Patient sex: F
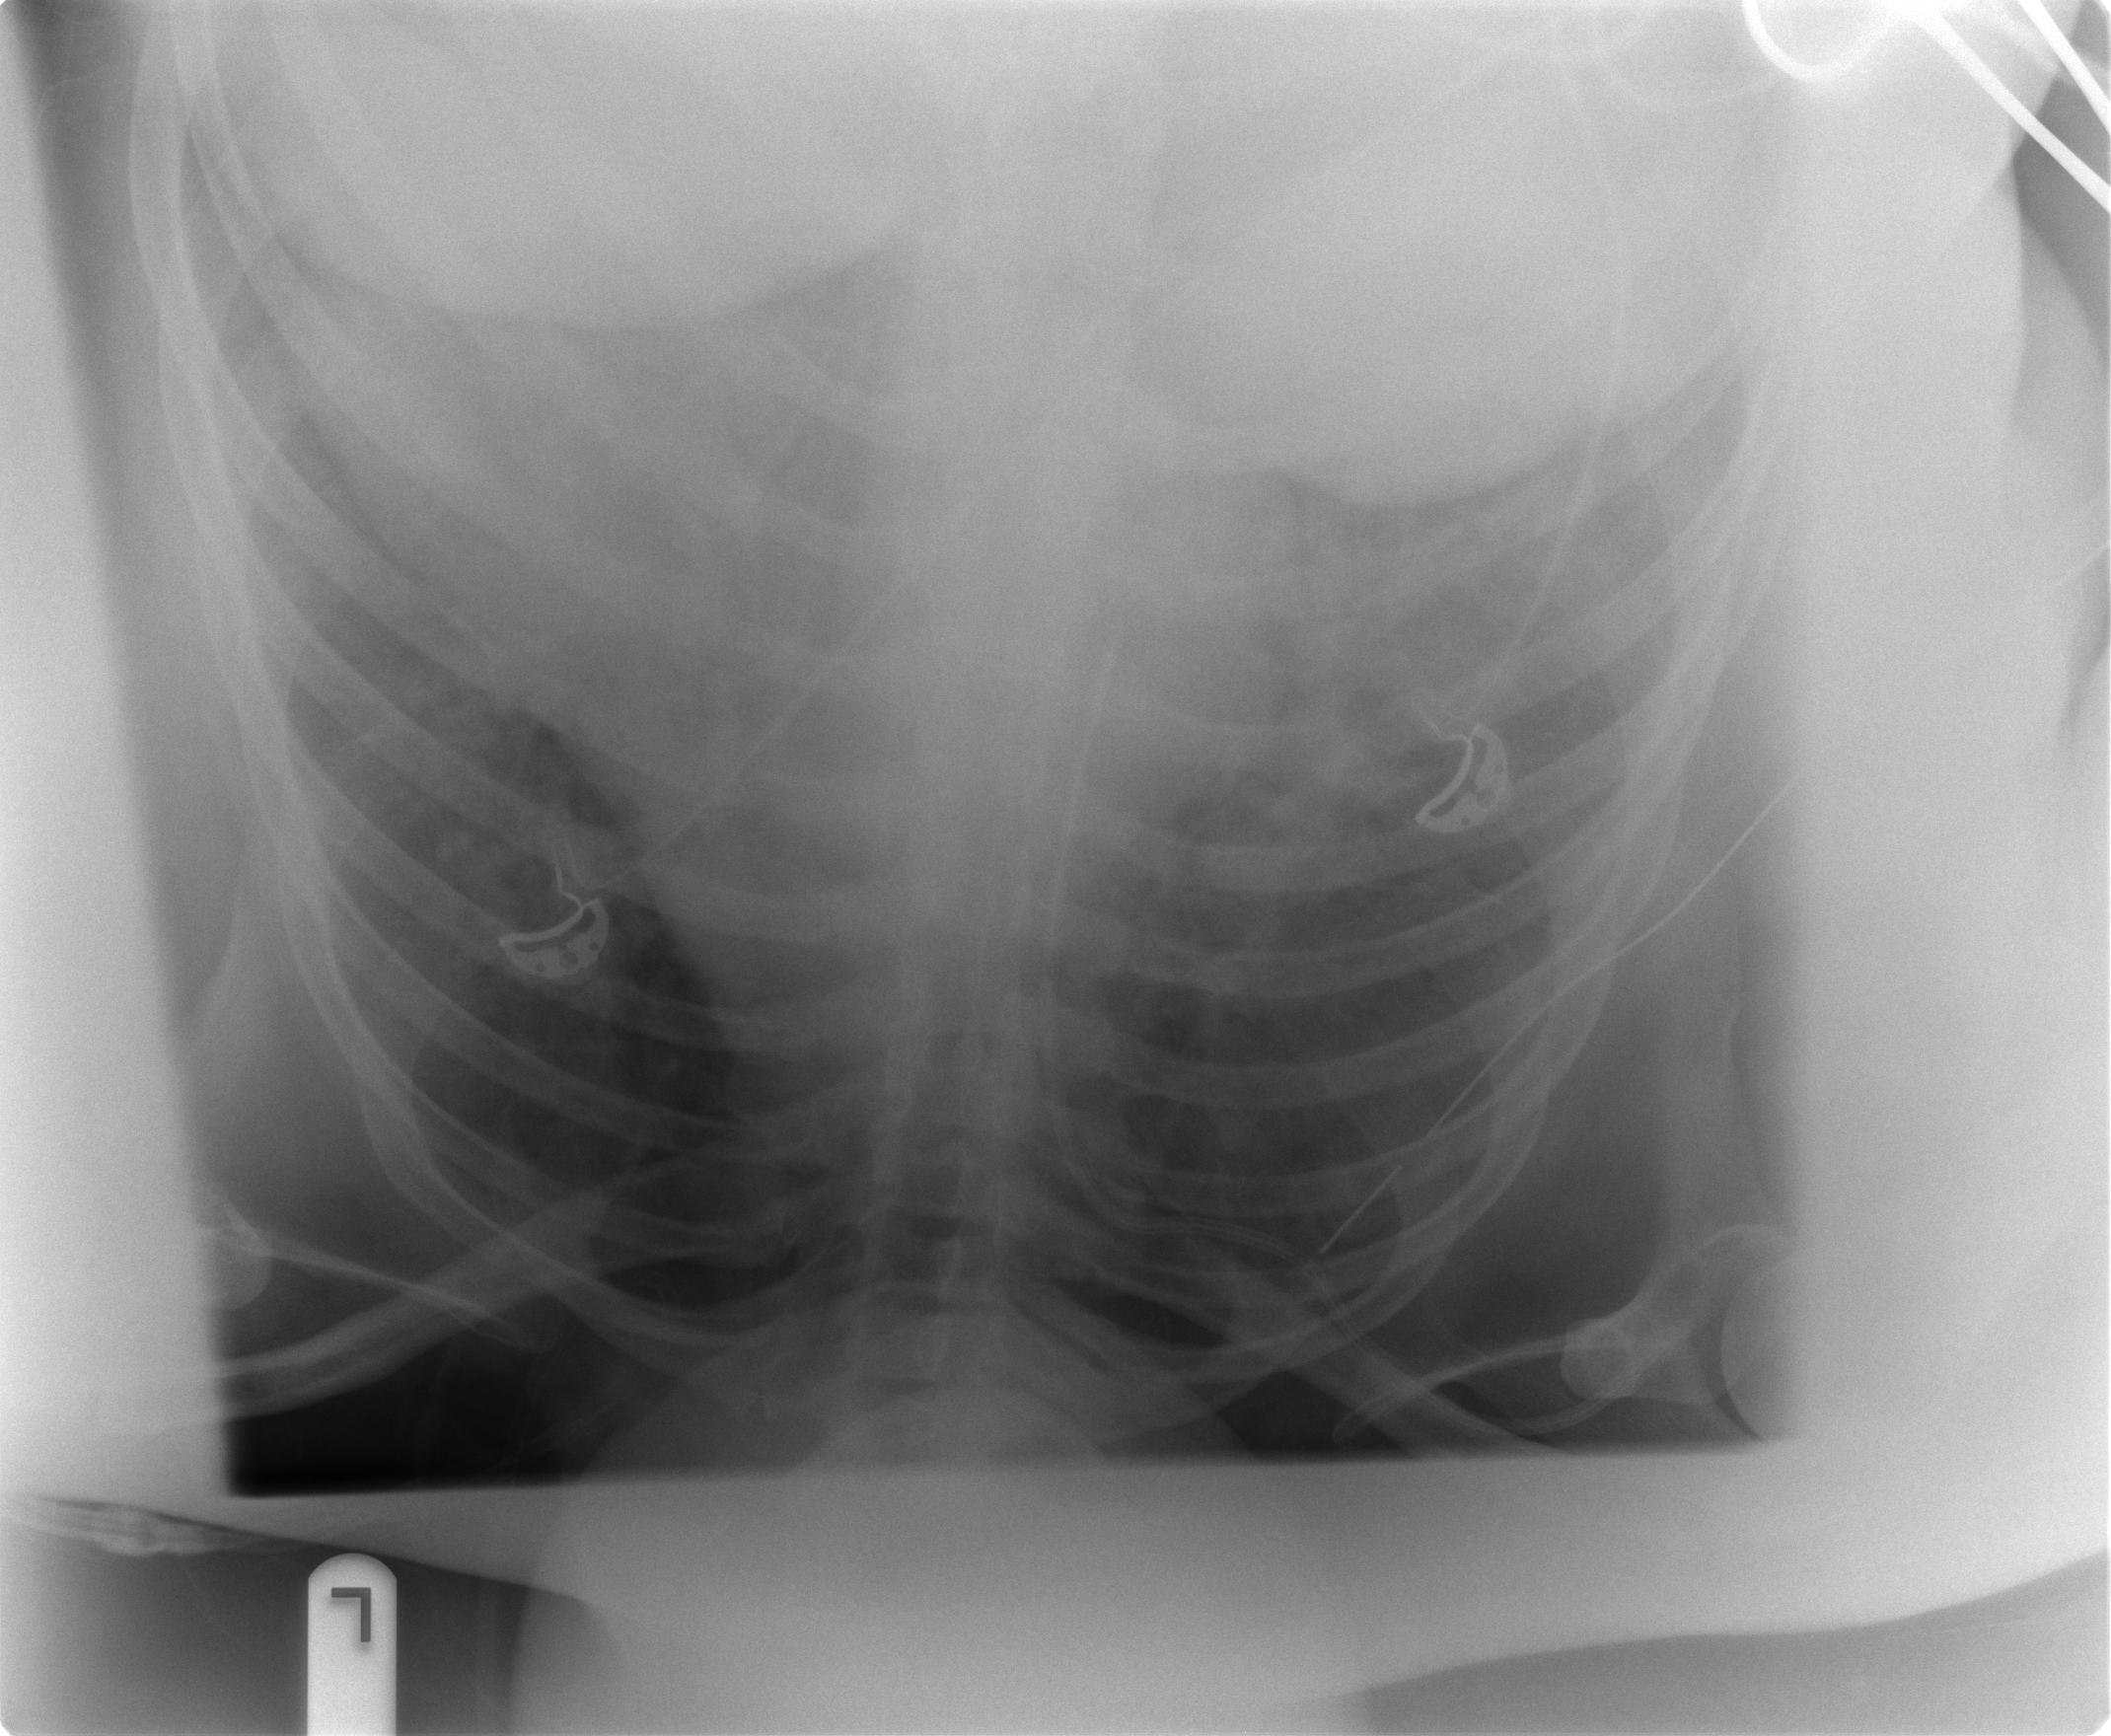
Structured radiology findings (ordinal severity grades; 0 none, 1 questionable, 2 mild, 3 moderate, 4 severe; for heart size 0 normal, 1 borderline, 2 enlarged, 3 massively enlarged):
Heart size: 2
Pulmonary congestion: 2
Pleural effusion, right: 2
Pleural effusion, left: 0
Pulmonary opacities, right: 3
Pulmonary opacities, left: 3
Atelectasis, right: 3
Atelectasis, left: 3